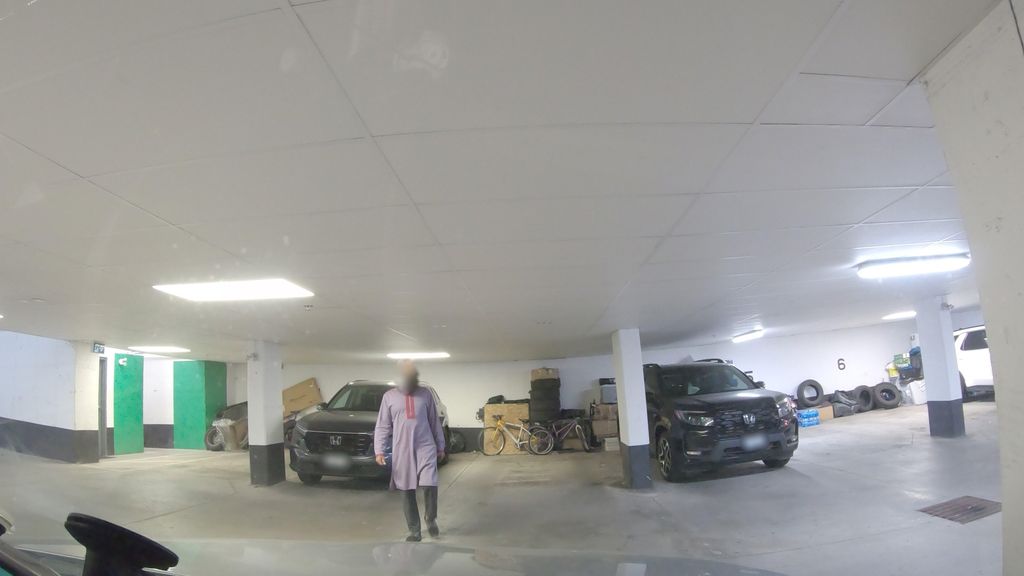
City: toronto